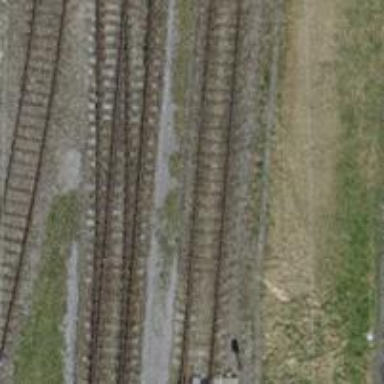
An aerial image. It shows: Railway switch.